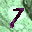
Label: 7